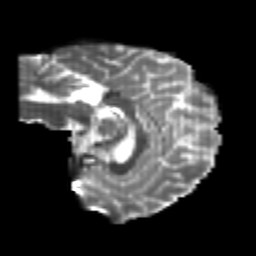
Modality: T2w
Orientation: sagittal
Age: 23
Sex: female
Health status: healthy
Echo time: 0.074 s